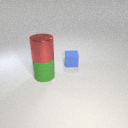
small blue rubber cube to the right of large green rubber cylinder